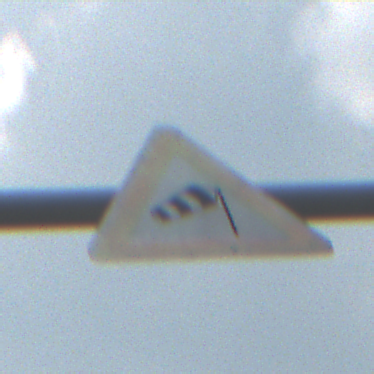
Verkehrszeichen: SeitenwindVonRechts
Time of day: MorningAfternoon
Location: Outdoor (Nature)
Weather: PartlyCloudy
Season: NotSpecified
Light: Natural